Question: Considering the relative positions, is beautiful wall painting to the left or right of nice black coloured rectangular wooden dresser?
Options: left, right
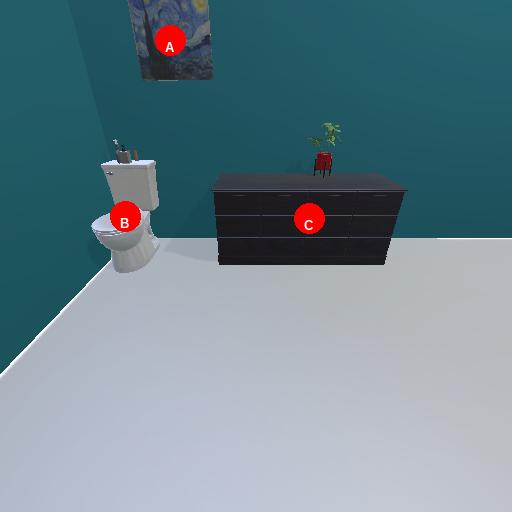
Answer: left